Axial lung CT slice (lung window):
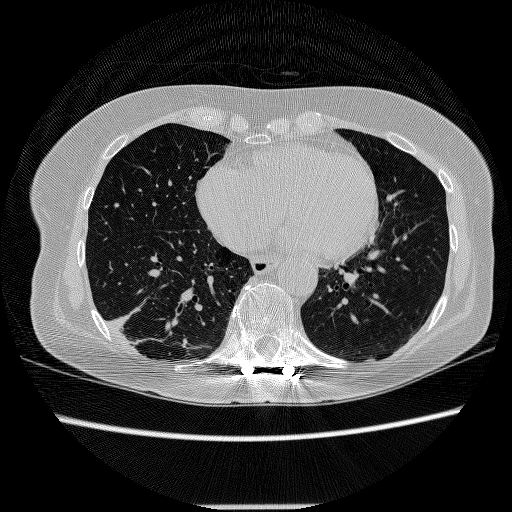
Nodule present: no